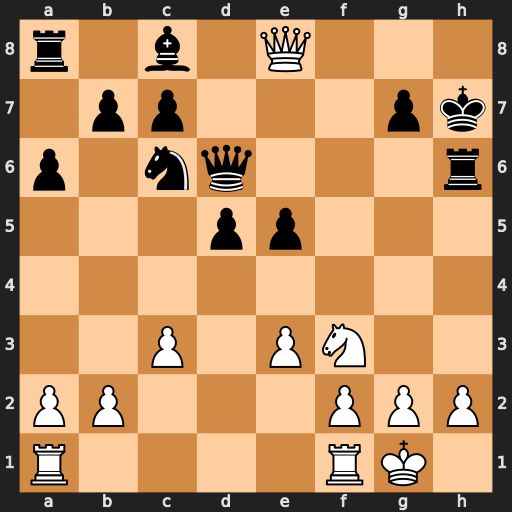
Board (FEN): r1b1Q3/1pp3pk/p1nq3r/3pp3/8/2P1PN2/PP3PPP/R4RK1
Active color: w
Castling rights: -
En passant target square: -
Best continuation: Ng5#